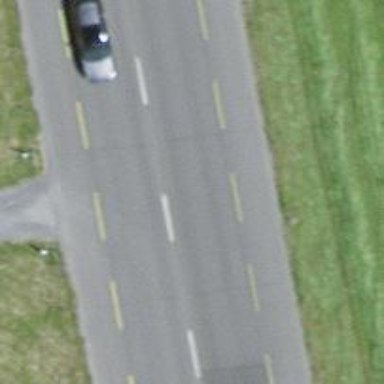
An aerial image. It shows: Primary highway with asphalt surface and designated lane for cyclists.